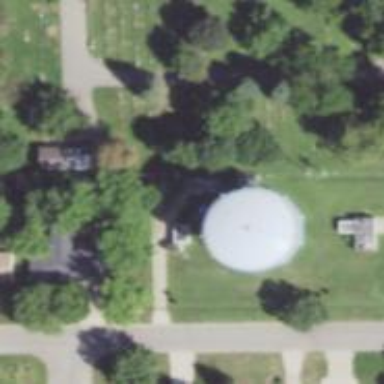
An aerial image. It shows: Water tower that is man-made.